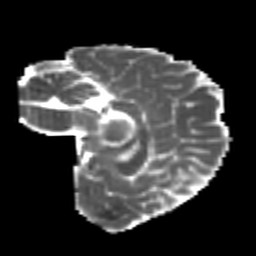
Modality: MD
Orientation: sagittal
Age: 22
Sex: female
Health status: healthy
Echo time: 0.074 s